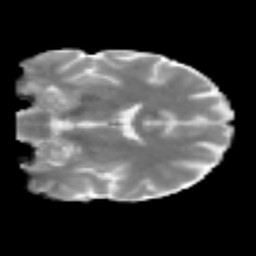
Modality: MD
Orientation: coronal
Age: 26
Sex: male
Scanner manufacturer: siemens
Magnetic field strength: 3 T
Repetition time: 2.3 s
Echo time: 0.085 s